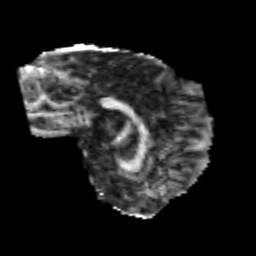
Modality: FA
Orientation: sagittal
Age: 20
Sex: male
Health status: healthy
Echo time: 0.074 s